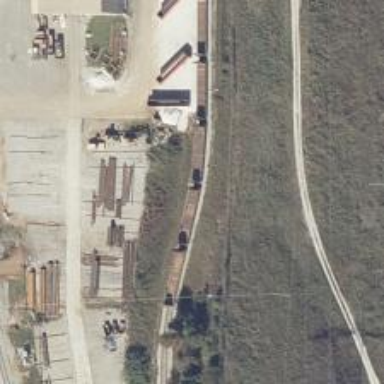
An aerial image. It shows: Railway spur service.